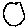
Label: circle